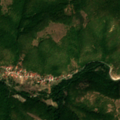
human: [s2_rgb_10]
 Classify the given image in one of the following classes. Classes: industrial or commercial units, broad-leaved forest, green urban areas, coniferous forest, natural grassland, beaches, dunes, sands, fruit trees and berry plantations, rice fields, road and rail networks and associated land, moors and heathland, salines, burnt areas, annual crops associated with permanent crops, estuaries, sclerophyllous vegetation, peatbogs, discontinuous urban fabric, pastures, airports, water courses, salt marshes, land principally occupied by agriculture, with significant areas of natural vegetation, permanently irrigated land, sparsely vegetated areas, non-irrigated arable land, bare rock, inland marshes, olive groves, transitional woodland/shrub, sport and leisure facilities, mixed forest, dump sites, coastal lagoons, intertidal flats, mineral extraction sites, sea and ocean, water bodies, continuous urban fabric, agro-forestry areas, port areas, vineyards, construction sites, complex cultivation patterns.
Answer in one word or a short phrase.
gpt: land principally occupied by agriculture, with significant areas of natural vegetation, broad-leaved forest